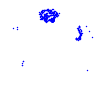
Particle: pion